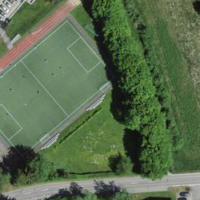
EUNIS habitat code: 53
Species observed at this site:
Primula veris
Fringilla coelebs
Carduelis carduelis